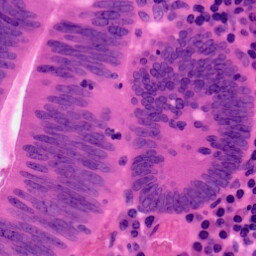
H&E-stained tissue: Colon